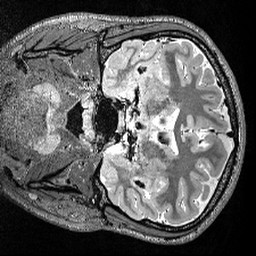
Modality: T2w
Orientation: coronal
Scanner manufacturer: siemens
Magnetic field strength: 3 T
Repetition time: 3.2 s
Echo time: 0.566 s